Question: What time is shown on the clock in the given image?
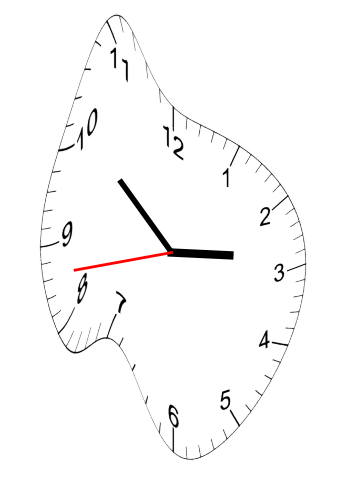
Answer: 02:51:43